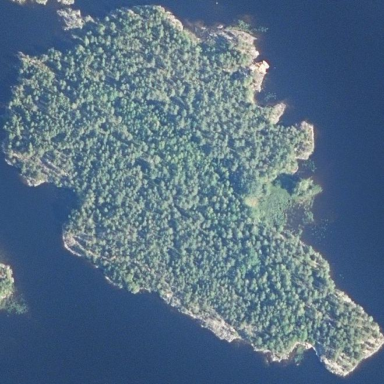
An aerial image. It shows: Islet.